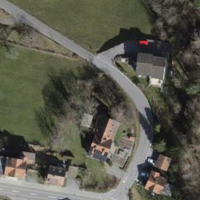
EUNIS habitat code: 55
Species observed at this site:
Geranium sanguineum